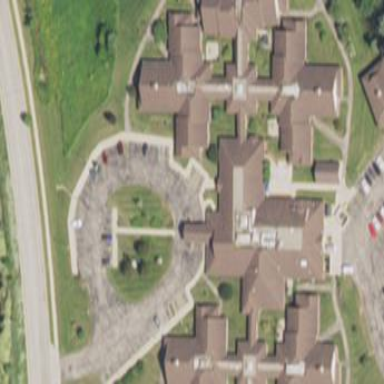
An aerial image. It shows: Nursing home building.